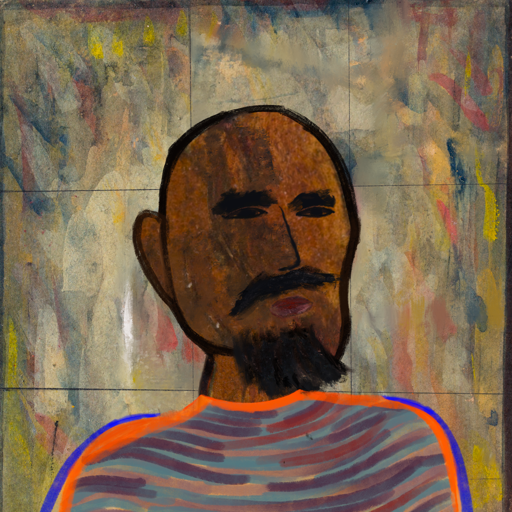
Background: GypsyMother, Head And Neck Side: Mosgoul, Face Side: Mosgoul, Bust: Experience, Hair Side: Blank, Head Accessory: Blank, Second Necklace: Blank, Necklace: Blank, Baby: Blank